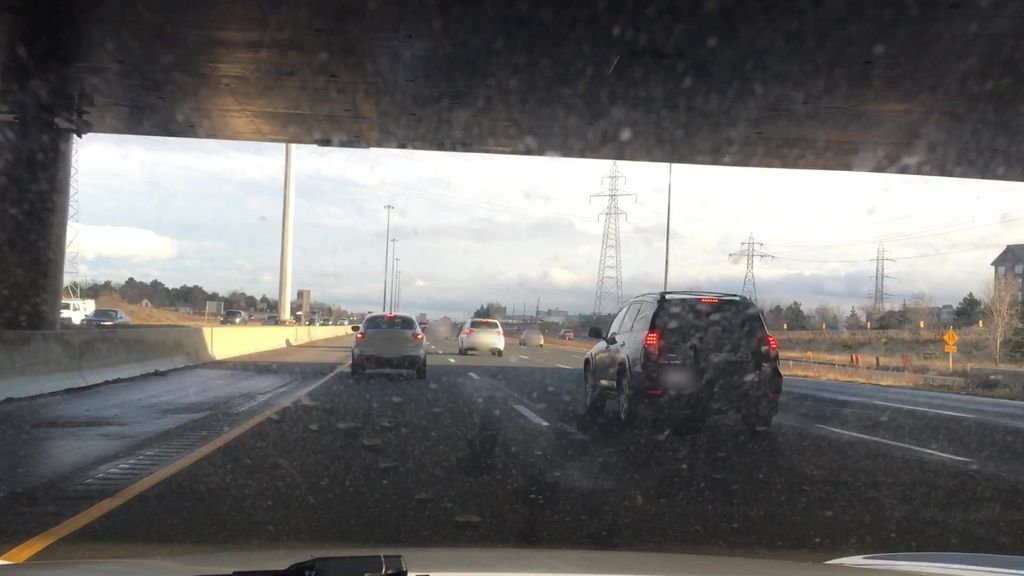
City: hamilton